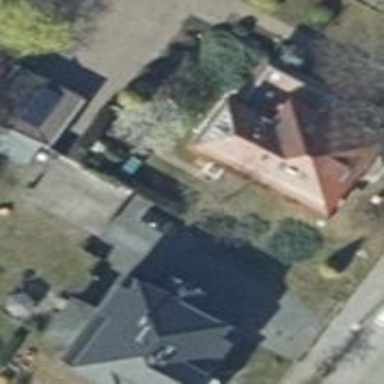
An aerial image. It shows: Residential building with red roof.